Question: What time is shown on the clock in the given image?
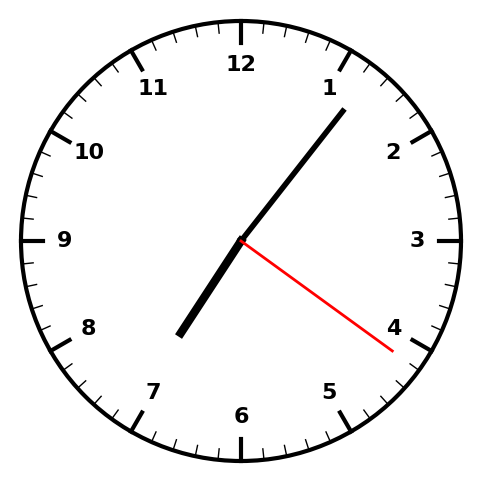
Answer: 07:06:21